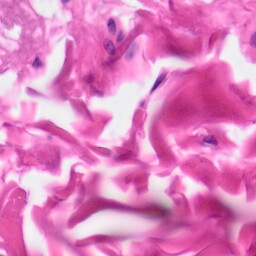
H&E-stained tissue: Skin